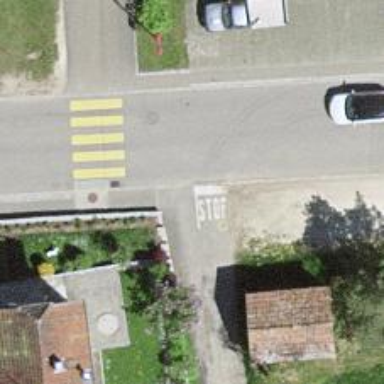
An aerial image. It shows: Road with stop sign.